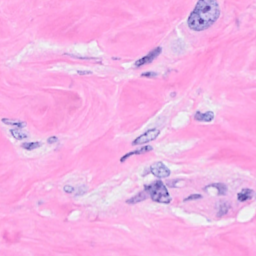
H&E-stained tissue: Breast